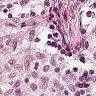
Metastatic tissue present: no